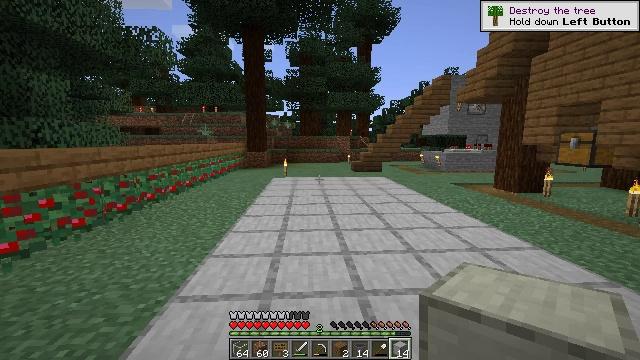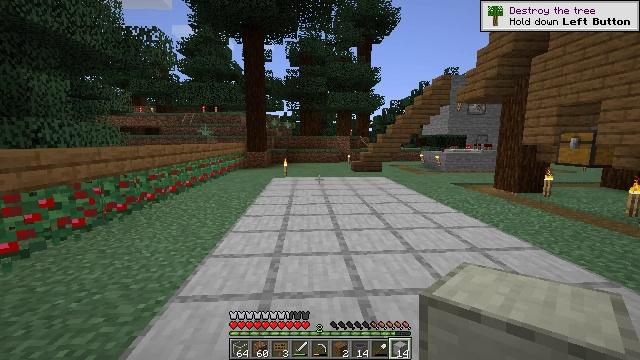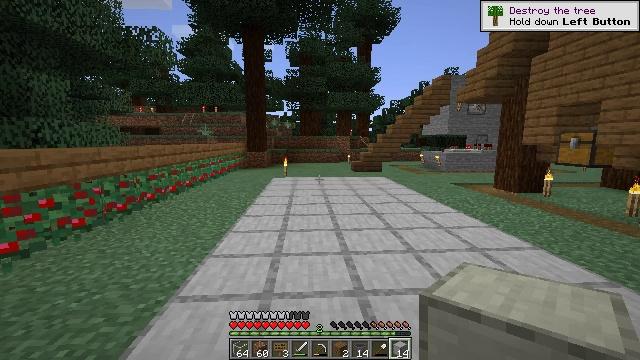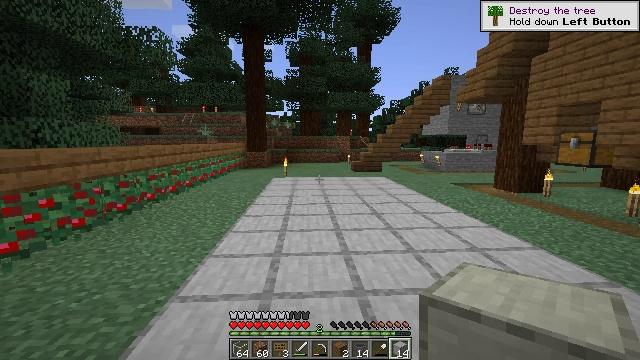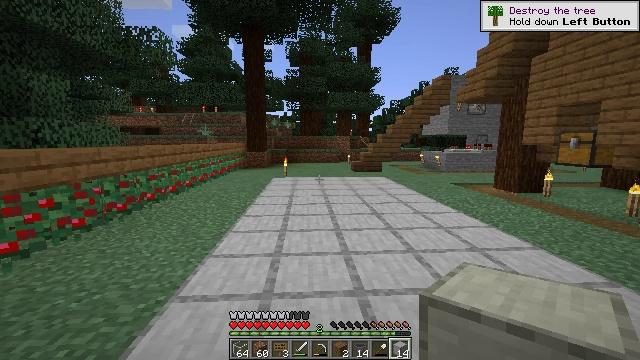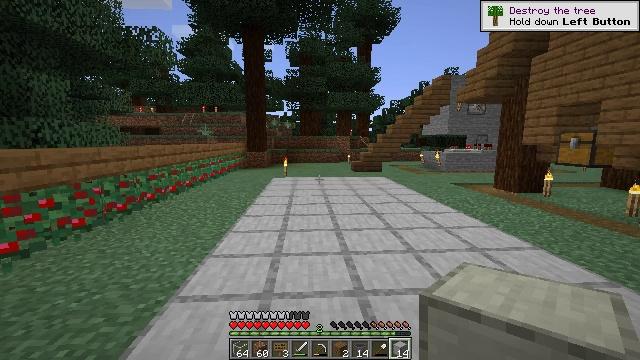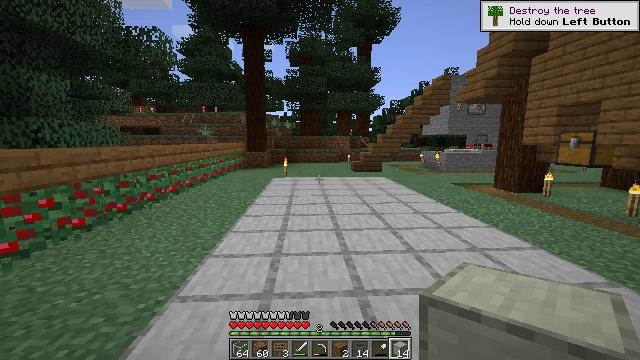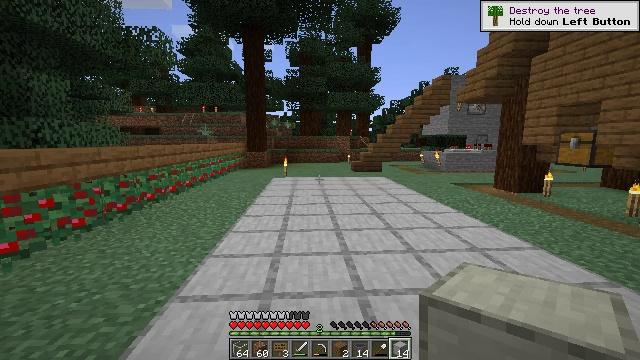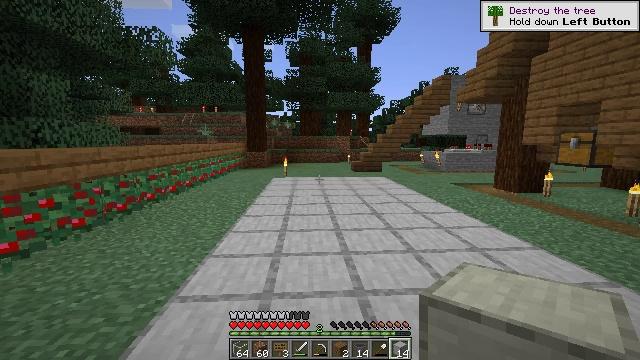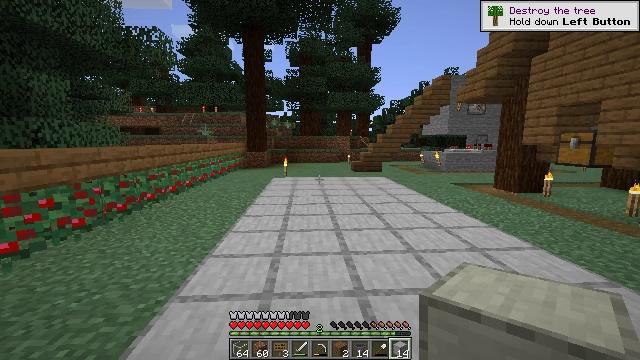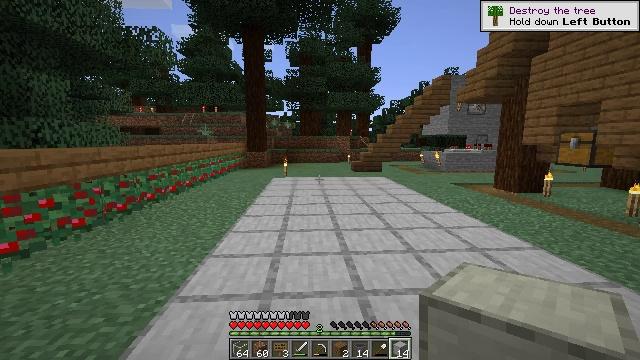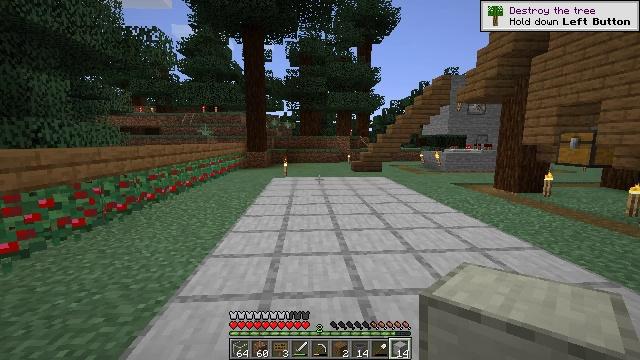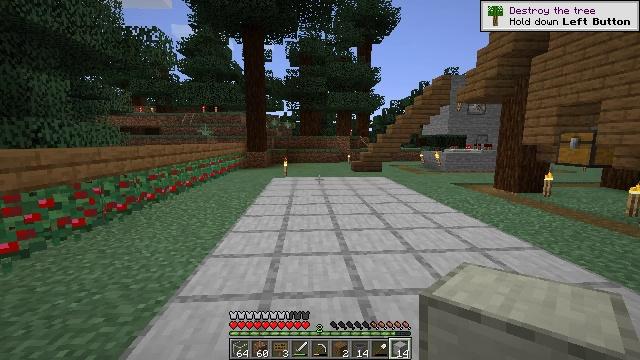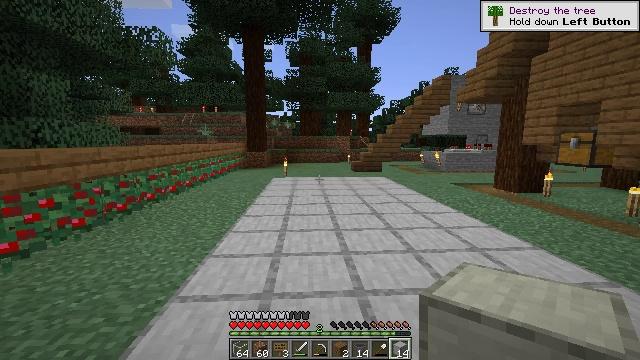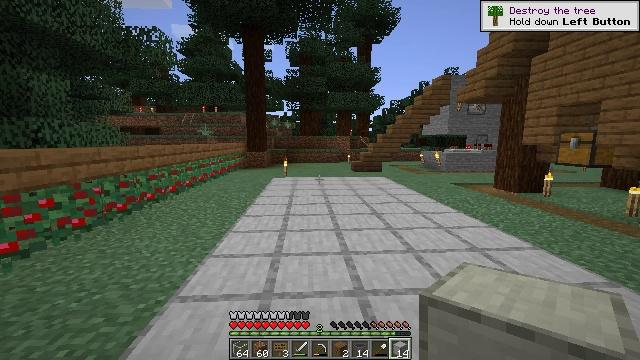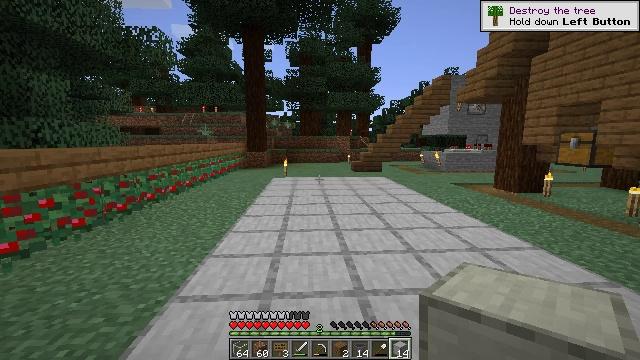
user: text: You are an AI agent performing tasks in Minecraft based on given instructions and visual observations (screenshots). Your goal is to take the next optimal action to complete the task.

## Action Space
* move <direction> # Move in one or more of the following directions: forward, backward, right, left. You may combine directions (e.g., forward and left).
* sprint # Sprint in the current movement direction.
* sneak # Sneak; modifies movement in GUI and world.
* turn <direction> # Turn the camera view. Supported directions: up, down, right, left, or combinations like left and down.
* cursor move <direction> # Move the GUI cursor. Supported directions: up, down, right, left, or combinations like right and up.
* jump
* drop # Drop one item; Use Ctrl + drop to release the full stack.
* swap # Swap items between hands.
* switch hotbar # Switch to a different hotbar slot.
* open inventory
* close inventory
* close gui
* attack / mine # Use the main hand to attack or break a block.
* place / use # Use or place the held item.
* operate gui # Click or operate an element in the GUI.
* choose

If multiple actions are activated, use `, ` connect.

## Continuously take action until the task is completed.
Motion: motion action
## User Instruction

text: Mine the smooth stone.
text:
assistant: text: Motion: no_op
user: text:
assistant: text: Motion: no_op
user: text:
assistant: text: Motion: no_op
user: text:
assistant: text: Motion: no_op
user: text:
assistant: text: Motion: no_op
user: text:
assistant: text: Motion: no_op
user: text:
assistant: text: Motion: no_op
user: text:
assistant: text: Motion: no_op
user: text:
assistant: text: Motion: no_op
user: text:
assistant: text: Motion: no_op
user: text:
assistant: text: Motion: no_op
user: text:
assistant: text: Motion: no_op
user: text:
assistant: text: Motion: no_op
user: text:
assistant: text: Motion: no_op
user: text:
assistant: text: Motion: no_op
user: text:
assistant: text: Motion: no_op
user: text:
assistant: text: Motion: no_op
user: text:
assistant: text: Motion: no_op
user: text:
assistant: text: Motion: no_op
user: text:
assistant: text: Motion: no_op
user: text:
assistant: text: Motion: no_op
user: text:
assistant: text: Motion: no_op
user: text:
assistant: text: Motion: no_op
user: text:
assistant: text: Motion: no_op
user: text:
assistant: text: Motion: no_op
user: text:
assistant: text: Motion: no_op
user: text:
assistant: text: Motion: no_op
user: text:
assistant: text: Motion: no_op
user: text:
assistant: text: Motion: no_op
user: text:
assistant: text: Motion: no_op